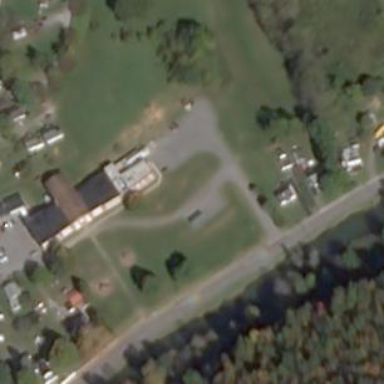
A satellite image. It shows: School building.